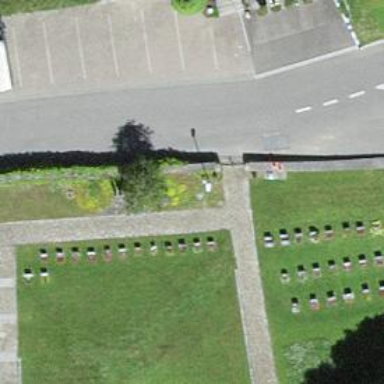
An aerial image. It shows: Cemetery.